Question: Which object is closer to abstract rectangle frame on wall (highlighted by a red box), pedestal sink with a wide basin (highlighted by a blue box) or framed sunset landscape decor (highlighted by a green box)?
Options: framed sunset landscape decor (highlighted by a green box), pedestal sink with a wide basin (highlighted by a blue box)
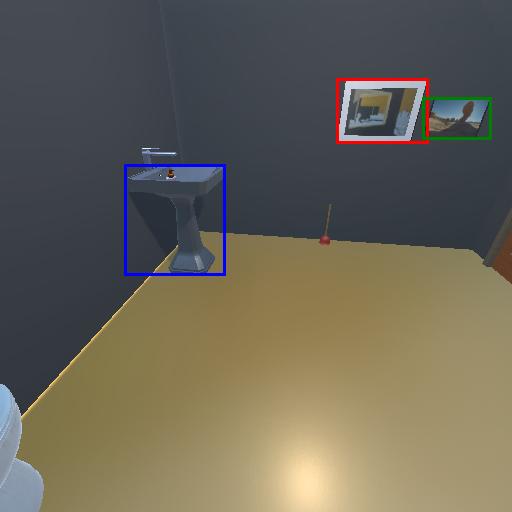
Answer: framed sunset landscape decor (highlighted by a green box)